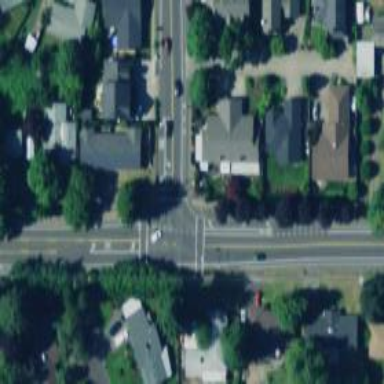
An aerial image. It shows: Marked crossing on footway.